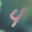
Label: 4